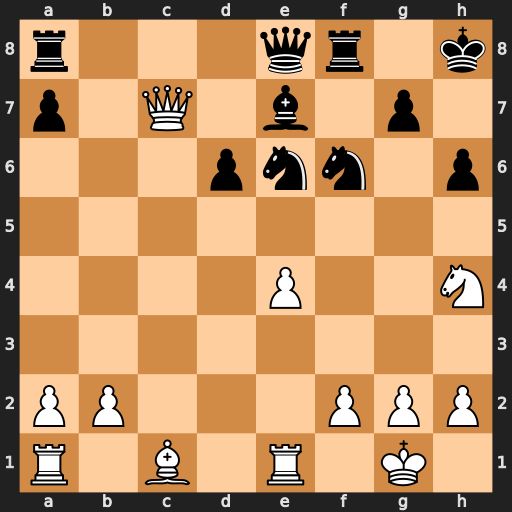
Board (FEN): r3qr1k/p1Q1b1p1/3pnn1p/8/4P2N/8/PP3PPP/R1B1R1K1
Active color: w
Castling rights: -
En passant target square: -
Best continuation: Qxe7 Qxe7 Ng6+ Kh7 Nxe7